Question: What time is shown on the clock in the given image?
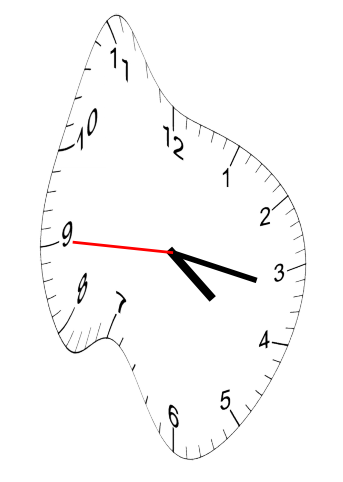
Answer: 04:16:45